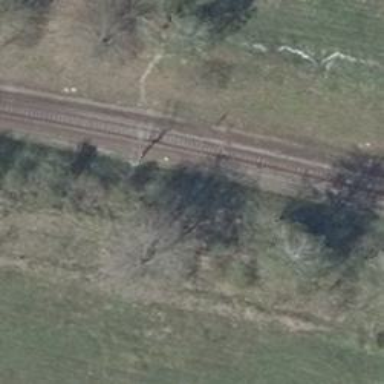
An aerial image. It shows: Railway switch with the turnout pointing to the right.